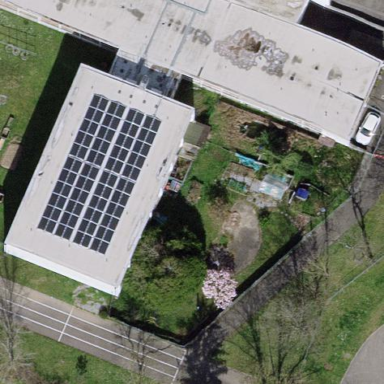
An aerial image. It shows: School building.